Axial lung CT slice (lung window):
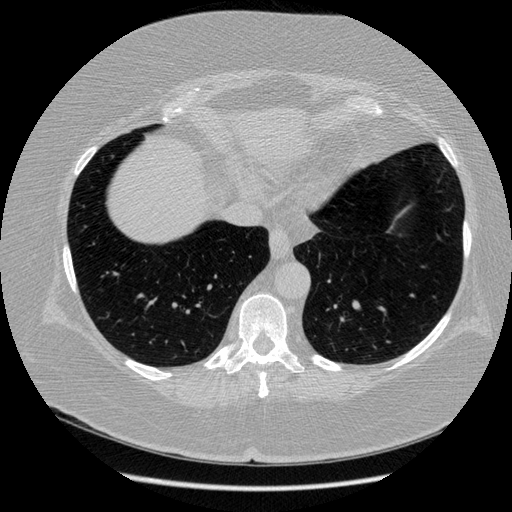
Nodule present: no